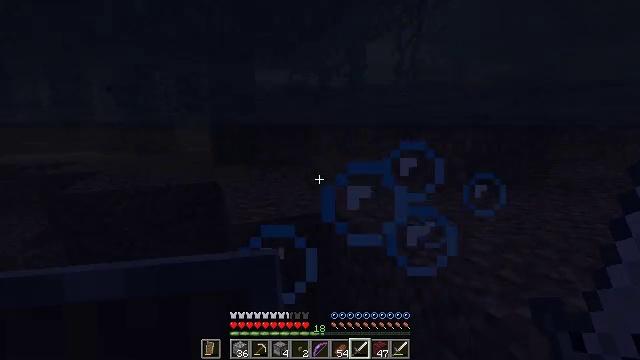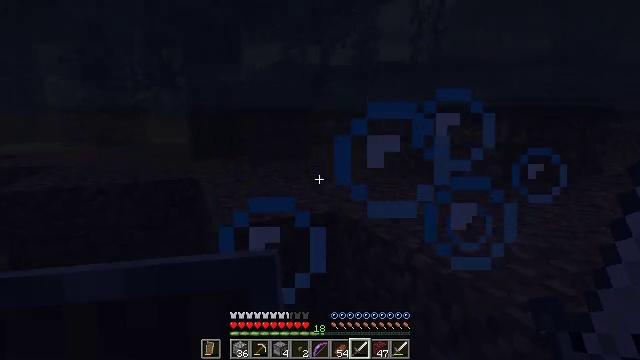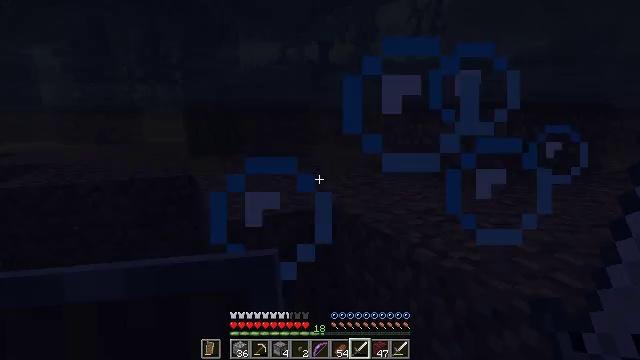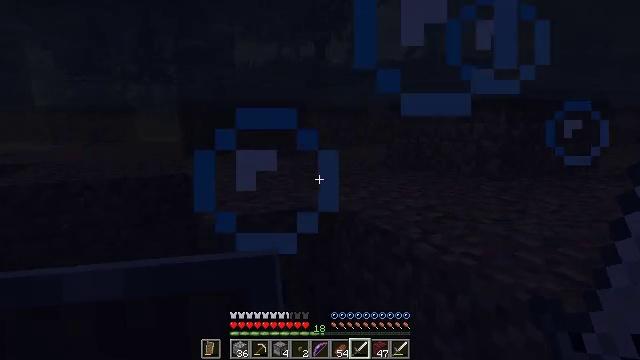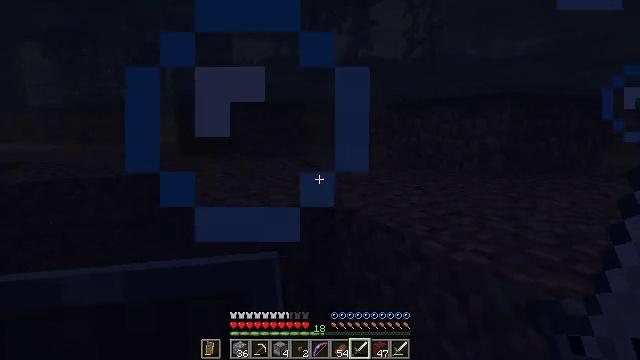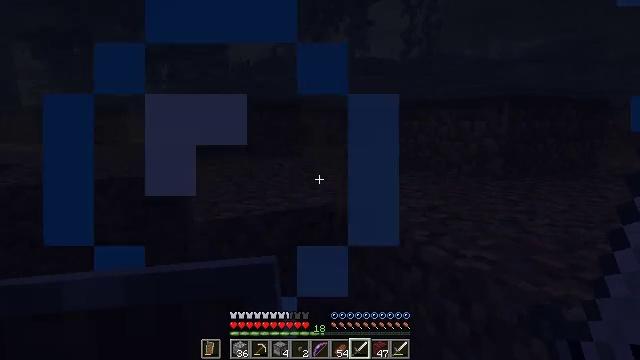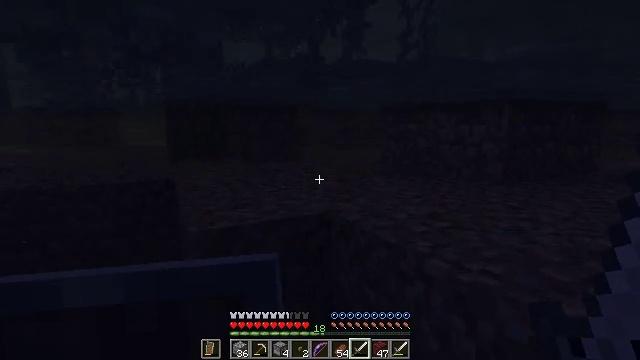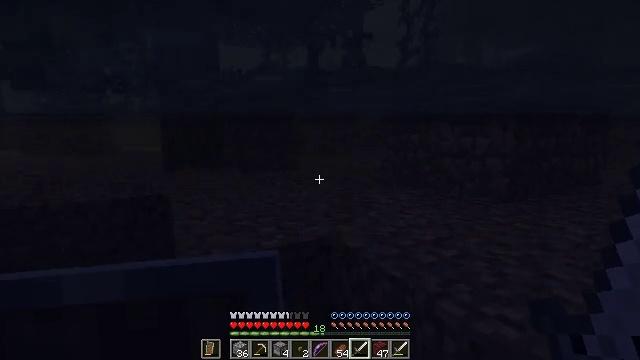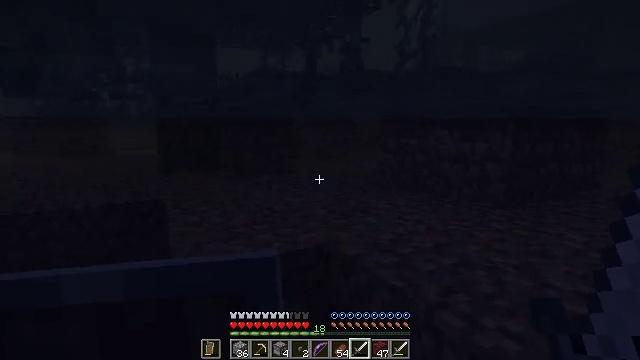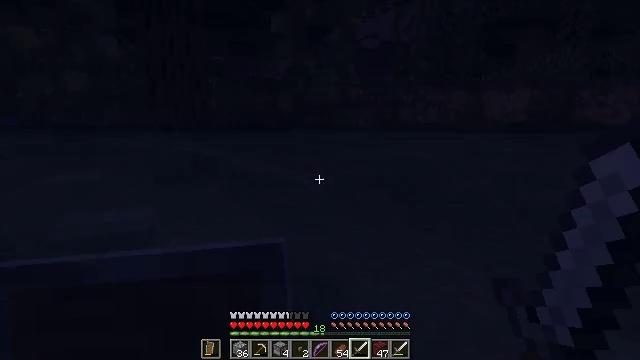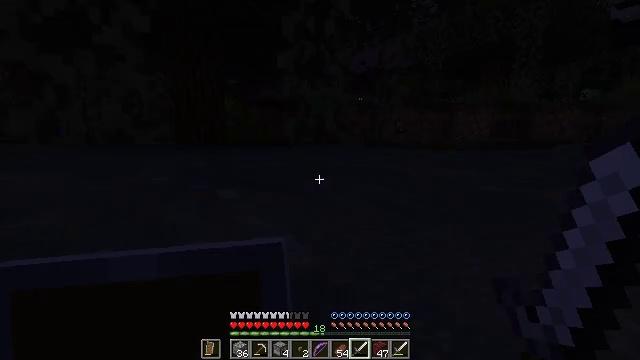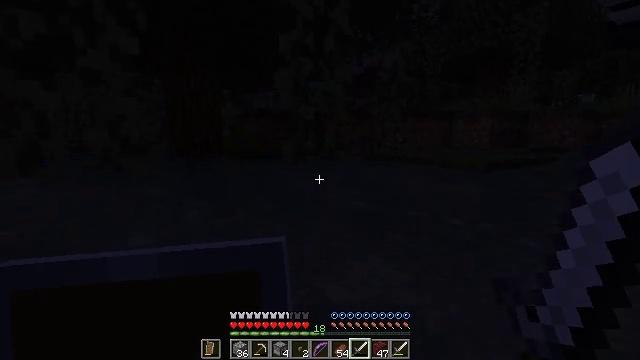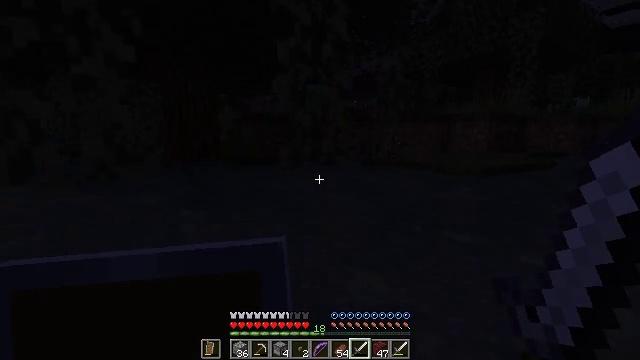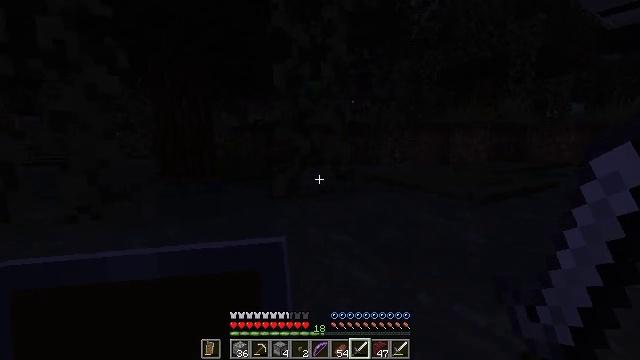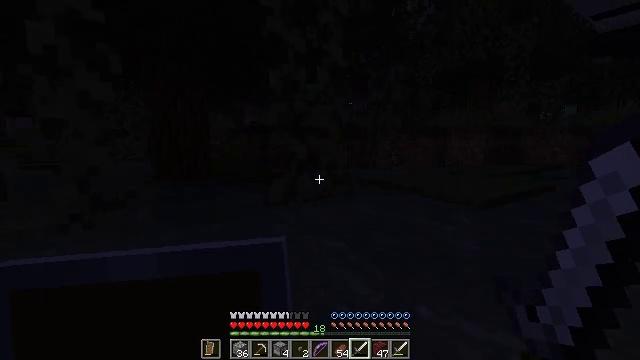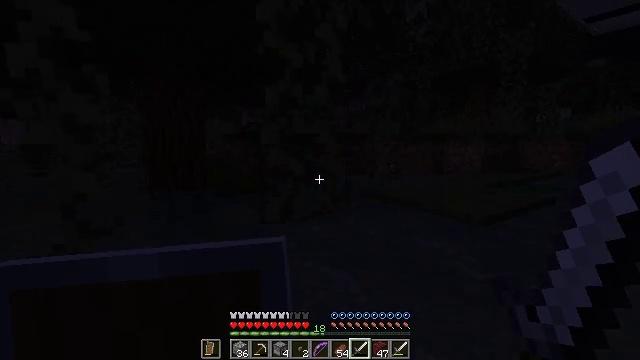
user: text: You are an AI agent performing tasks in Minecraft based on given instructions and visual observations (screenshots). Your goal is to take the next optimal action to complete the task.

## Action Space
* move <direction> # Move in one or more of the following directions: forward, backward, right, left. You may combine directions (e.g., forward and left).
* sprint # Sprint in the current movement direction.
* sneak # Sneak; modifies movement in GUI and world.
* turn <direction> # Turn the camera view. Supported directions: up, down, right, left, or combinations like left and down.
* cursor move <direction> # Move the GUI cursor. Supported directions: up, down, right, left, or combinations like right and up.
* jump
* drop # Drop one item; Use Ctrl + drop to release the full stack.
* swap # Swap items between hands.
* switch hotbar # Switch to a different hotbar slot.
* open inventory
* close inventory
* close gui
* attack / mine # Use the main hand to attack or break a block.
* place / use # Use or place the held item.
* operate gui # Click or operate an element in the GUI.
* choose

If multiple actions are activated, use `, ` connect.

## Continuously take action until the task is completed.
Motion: motion action
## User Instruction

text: Hunt a slime.
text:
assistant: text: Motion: move forward
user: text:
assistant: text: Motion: move forward
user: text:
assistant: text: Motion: move forward
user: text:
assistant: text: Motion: move forward
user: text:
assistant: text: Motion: move forward, jump
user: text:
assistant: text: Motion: move forward, jump
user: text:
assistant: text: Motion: move forward, jump
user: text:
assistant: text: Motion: move forward, jump
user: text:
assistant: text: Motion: move forward, turn right, jump
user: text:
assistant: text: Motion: move forward, jump
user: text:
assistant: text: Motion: move forward, jump
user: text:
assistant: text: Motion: move forward, jump
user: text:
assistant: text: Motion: move forward, jump
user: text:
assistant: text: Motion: move forward, jump
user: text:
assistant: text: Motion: move forward, jump
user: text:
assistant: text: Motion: move forward, jump
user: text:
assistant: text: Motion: move forward, jump
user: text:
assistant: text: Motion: move forward and move right, jump
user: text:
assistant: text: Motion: move forward and move right, jump
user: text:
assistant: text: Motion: move forward and move right, jump
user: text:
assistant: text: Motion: move forward and move right, jump
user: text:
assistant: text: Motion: move forward and move right, jump
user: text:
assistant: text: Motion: move forward and move right, jump
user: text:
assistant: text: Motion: move forward and move right, jump
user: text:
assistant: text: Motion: move forward and move right
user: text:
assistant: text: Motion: move forward and move right, turn left
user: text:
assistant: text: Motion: move forward and move right, turn left and down
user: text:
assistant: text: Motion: move forward and move right, turn left and down
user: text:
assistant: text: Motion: move forward and move right, turn left and down
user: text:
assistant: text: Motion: move right, turn left